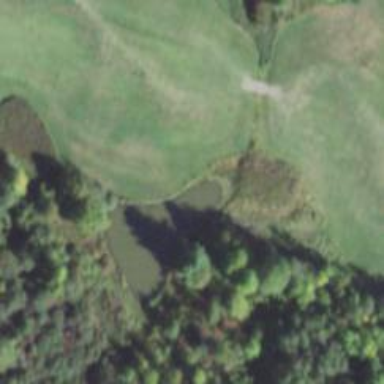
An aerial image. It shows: Water hazard on golf course.